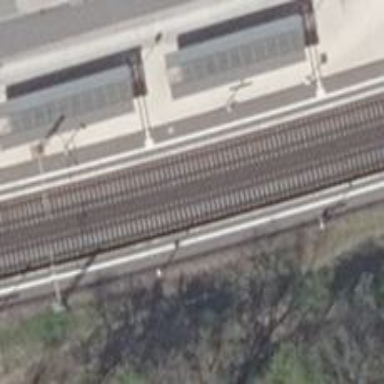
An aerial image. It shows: Stop position for public transport on the railway.